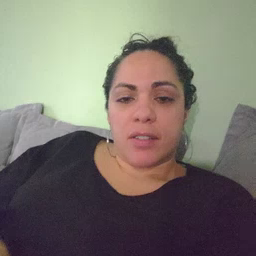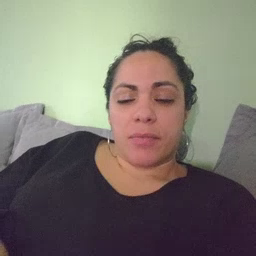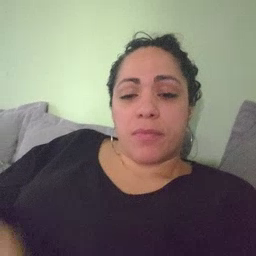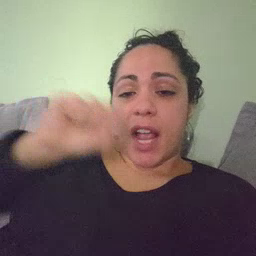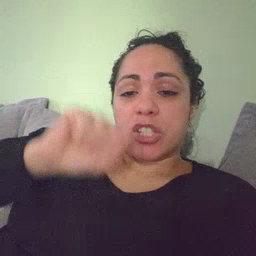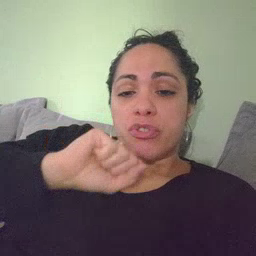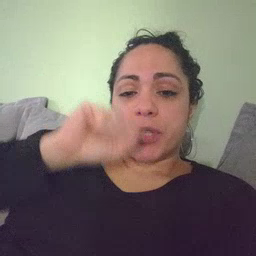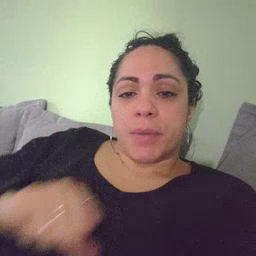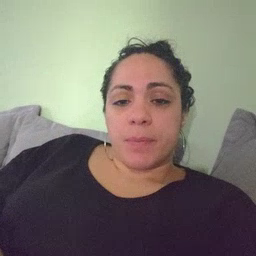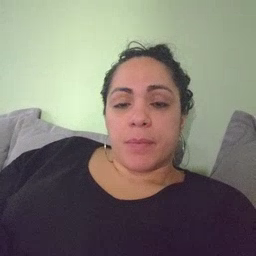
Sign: icecream